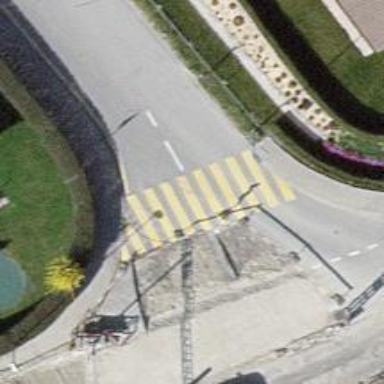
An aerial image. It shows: Marked crossing on the road.